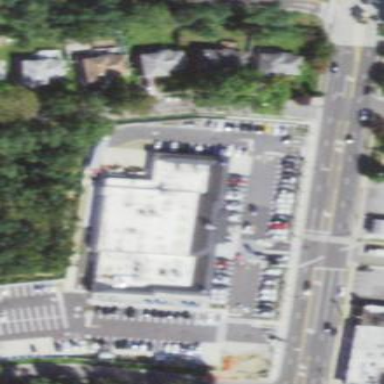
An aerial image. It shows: Commercial building.